Question: I have a jQuery 'mouseup' event set on the background element that is blue with dotted lines (thats a background image, not elements). It only fires if one of the other elements is not laid on top. I could relay the event in code, but that seems to invite chaos. Is there a way to get the blue element to receive the 'mouseup' event even if another element is resting on top?
Also, currently , the red, blue, and black overlay elements are not children of the blue background element, but they could be, if need be.

## Edit:::::
Refactoring the html to nest the elements in to a parent-child relationship worked.
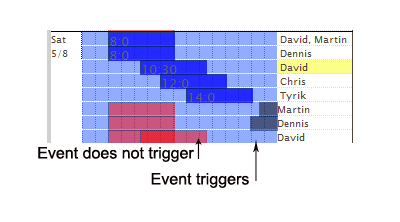
Answer: (By popular demand...)
I'd start by making the red, blue and black overlay elements children of the blue background.
Events propagate up through the DOM hierarchy, passing from child to parent until they hit the document - which means that they don't necessarily propagate up through elements as they're displayed on the screen. If you make the red, blue and black elements children of the blue background, any events on those children will be passed through to the background.